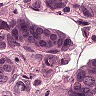
Metastatic tissue present: yes